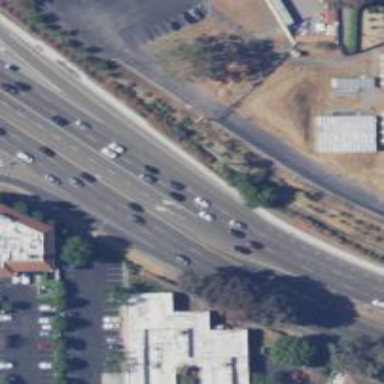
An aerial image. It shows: This image shows trunk highway that functions as expressway.